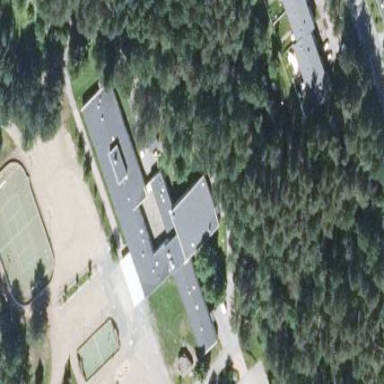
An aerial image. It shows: School.